Question: So I am using this code in my parent window's 'onclick' button attribute:
'''
window.frames['sample'].document.forms['sample_sheet'].submit();
'''
Originally (and via HTML's built in check) the iframe's submit button, when clicked, will give me a verification error if I type a letter in a number input field and try to submit it. For example:
'''
<input type="number" />
'''
therefore if I type "RG" in that input, I will get "Please enter a number" when I try to submit.
But with the submit function I am using above for the parent window button, the form will submit no matter what, and I also have an HTML min='0' attribute that is being overlooked via the submit function (like even if I enter a negative number it will submit without an HTML check). I really need the HTML verificaiton to work prior to submit! Why is it not working now and how can I make it verify?

HTML in Parent Window
'''
<iframe src="sample/"
frameborder="" name="sample" id="sample" class="contentiframe"></iframe>
<a onclick="window.frames['sample'].document.forms['sample_sheet'].submit();" data-transition="flip" data-theme="" data-icon="check">
Submit
'''
FORM HTML WITHIN THE iFRAME
'''
<form id="sample_sheet" name="sample_sheet" action="php/upload.php" method="post">
<table> .......
<tr>
<td>Sample Sequence</td>
<td><input type="number" name="sample_no" id="sample_no" /></td>
</tr>
<tr>
<td>Waste Weight</td>
<td><input type="number" step="any" min="0" name="waste_wt" id="waste_wt" /></td>
</tr>
</table>
<!--<input type="submit" value="Submit" />-->
</form>
'''
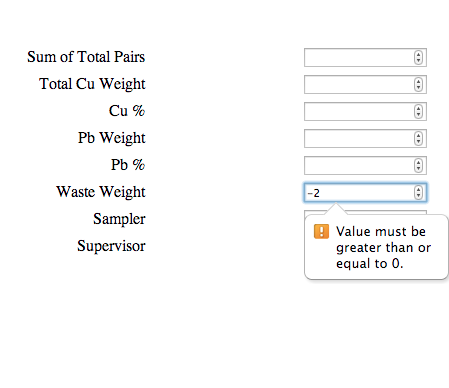
Answer: I ended up finding the answer here after installing the jquery validation plugin, which was all I was missing.
<URL>